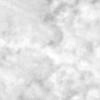
Label: no_change